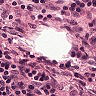
Metastatic tissue present: no